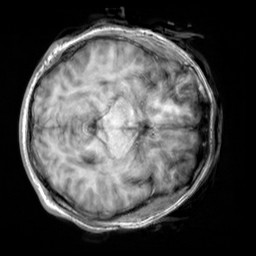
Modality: T1w
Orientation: axial
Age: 32
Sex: male
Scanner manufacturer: siemens
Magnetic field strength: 3 T
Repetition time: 2.3 s
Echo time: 0.00303 s